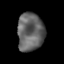
Tissue: lung
Cell type: Epithelial cells
Senescence score: 0.1881
Nuclear area (px): 989
Mean DAPI intensity: 100.077